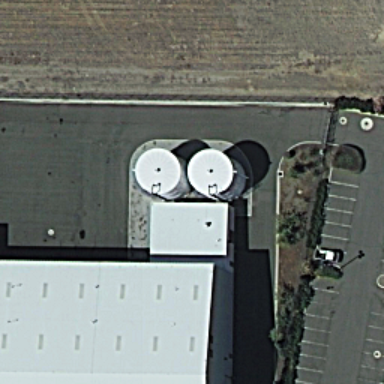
Two small storage tanks next to each other are on the ground .